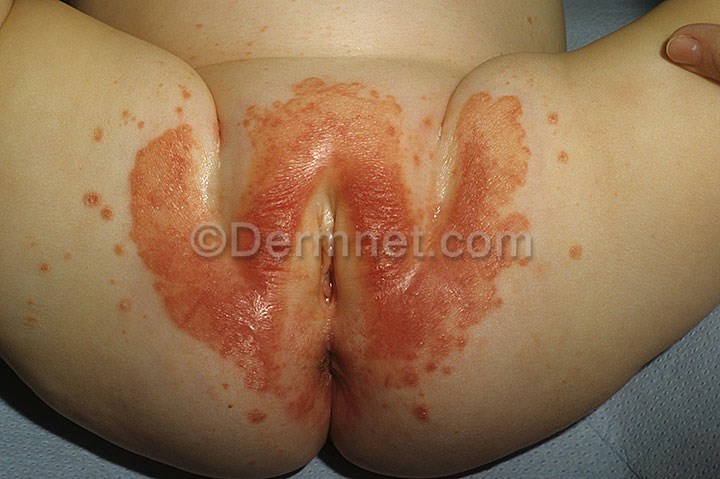
Disease: Tinea Ringworm Candidiasis and other Fungal Infections